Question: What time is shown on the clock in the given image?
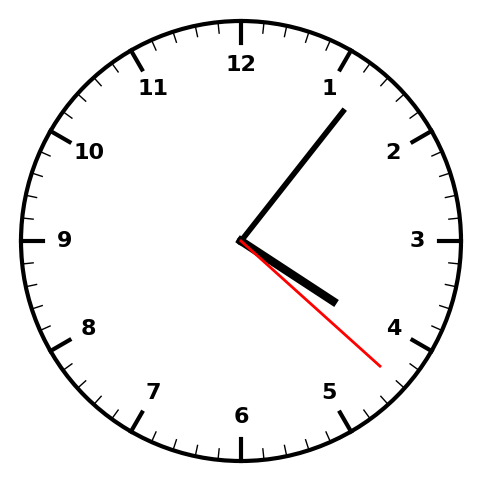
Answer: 04:06:22